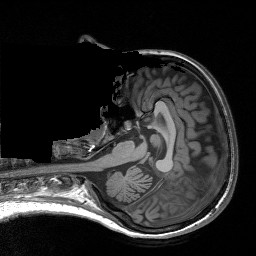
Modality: T1w
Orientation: axial